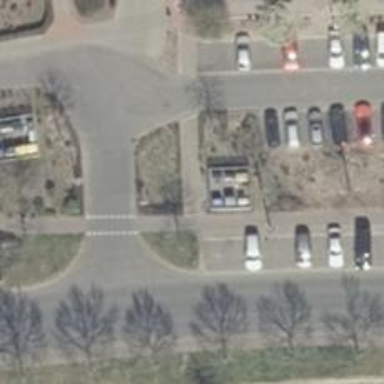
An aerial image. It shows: Sidewalk along the footway.